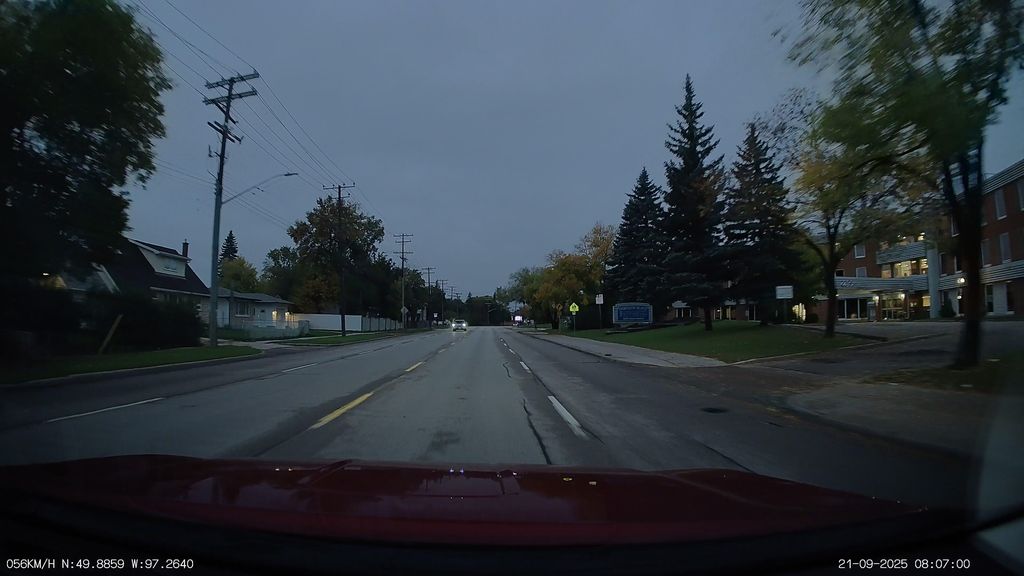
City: winnipeg